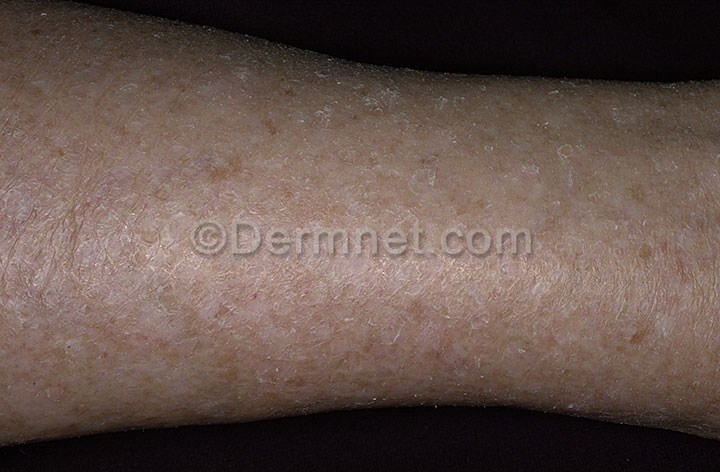
Disease: Atopic Dermatitis Photos